Aerial crown-view tile of a tropical tree (Barro Colorado Island, Panama), acquired 20250715:
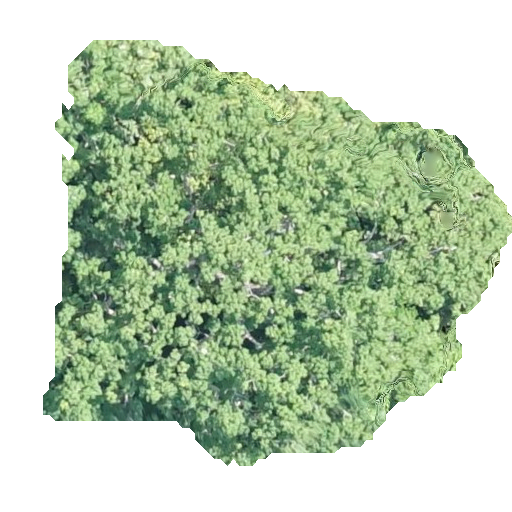
Species: Alseis blackiana
GBIF accepted scientific name: Alseis blackiana
Crown area: 211.455 m²